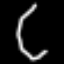
Label: octagon